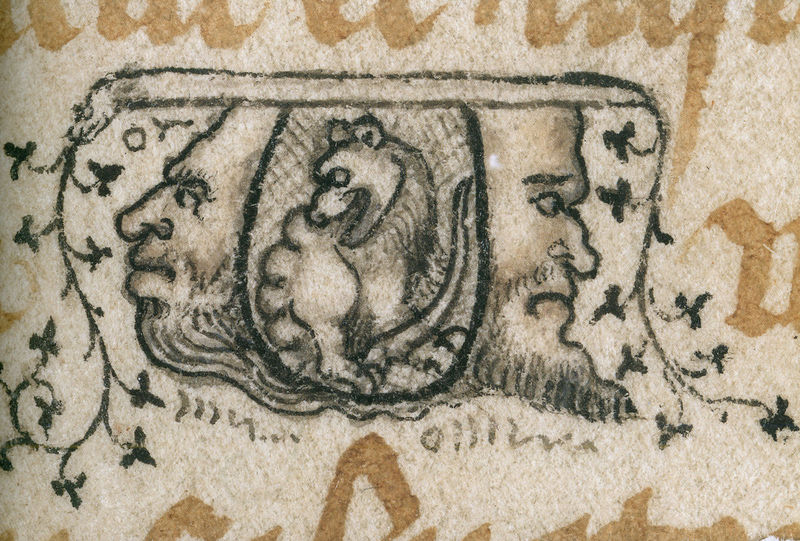
Titel: Guillaume, Prior von Grande-Chartreuse, bestätigt eine Institution des Gottesdienst-Gipfels durch das Benefiz Karls V. für den Prior der Chartreuse von  Vauvert
Institution: Paris, Archives nationales
Schlagwörter: blätter, kopf, wolf, köpfe, männer, profil, schwarz, skizze, zeichnung, hund, tier, gesichter, gesicht, halbansicht, ranken, schwanz, topf, schrift, buch, seite, buchstaben, tinte, ranke, wappen, mittelalter, löwe, bär, ungeheuer, drachen, lettern, monster, untier, klo, buchmalerei, doppelköpfig, illumination, schlsnge